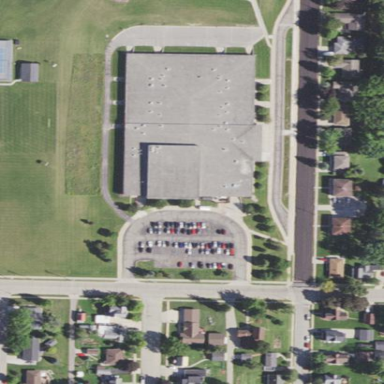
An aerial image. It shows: School building.